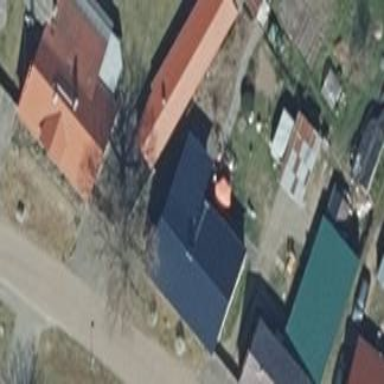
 where the roof is oriented along the structure."